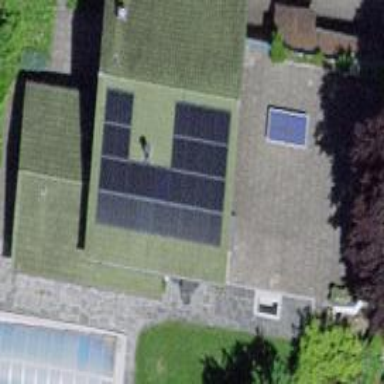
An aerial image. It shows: Solar power generator utilizing photovoltaic technology with solar photovoltaic panels.